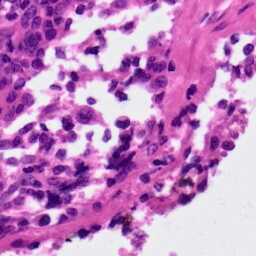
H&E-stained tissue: Ovarian